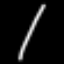
Label: line